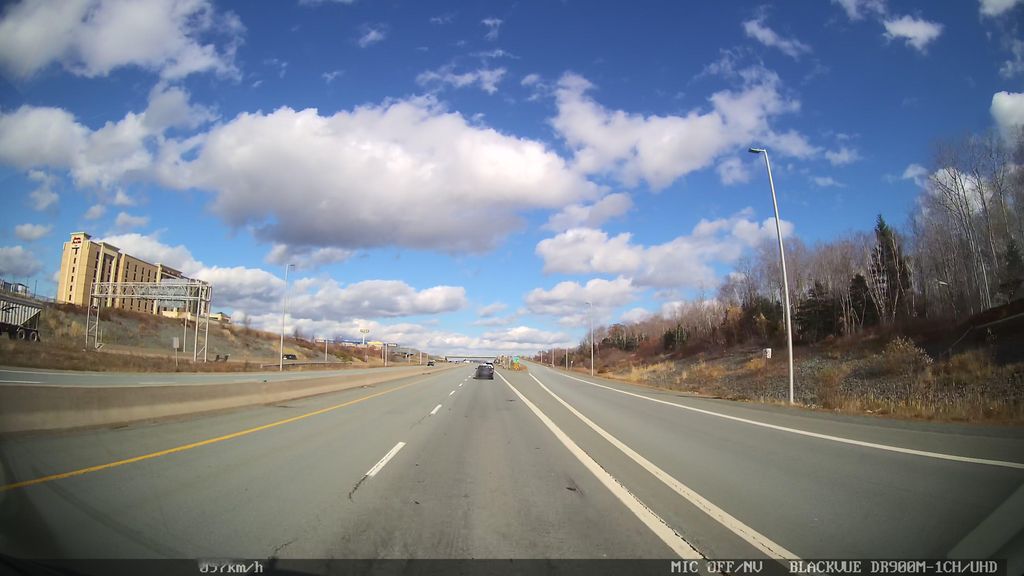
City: halifax